Field crop: maize
Growth stage: 2
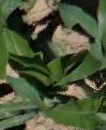
Species: maize